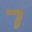
Label: 7